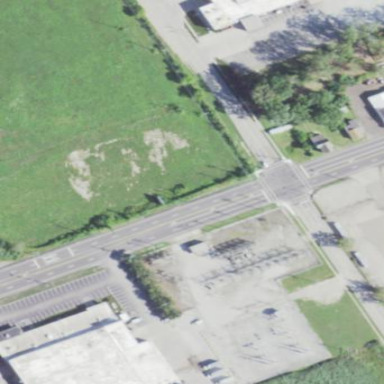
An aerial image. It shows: Substation surrounded by fence.